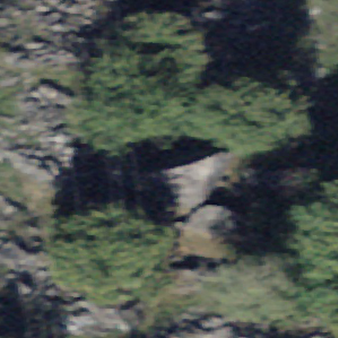
Label: bouldering_area